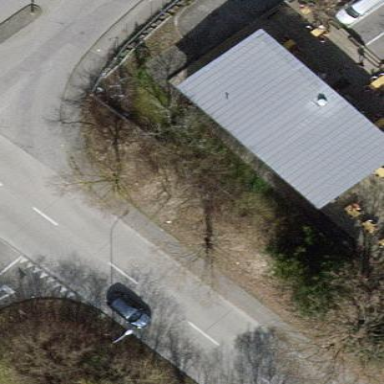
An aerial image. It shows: Fast food restaurant in building.